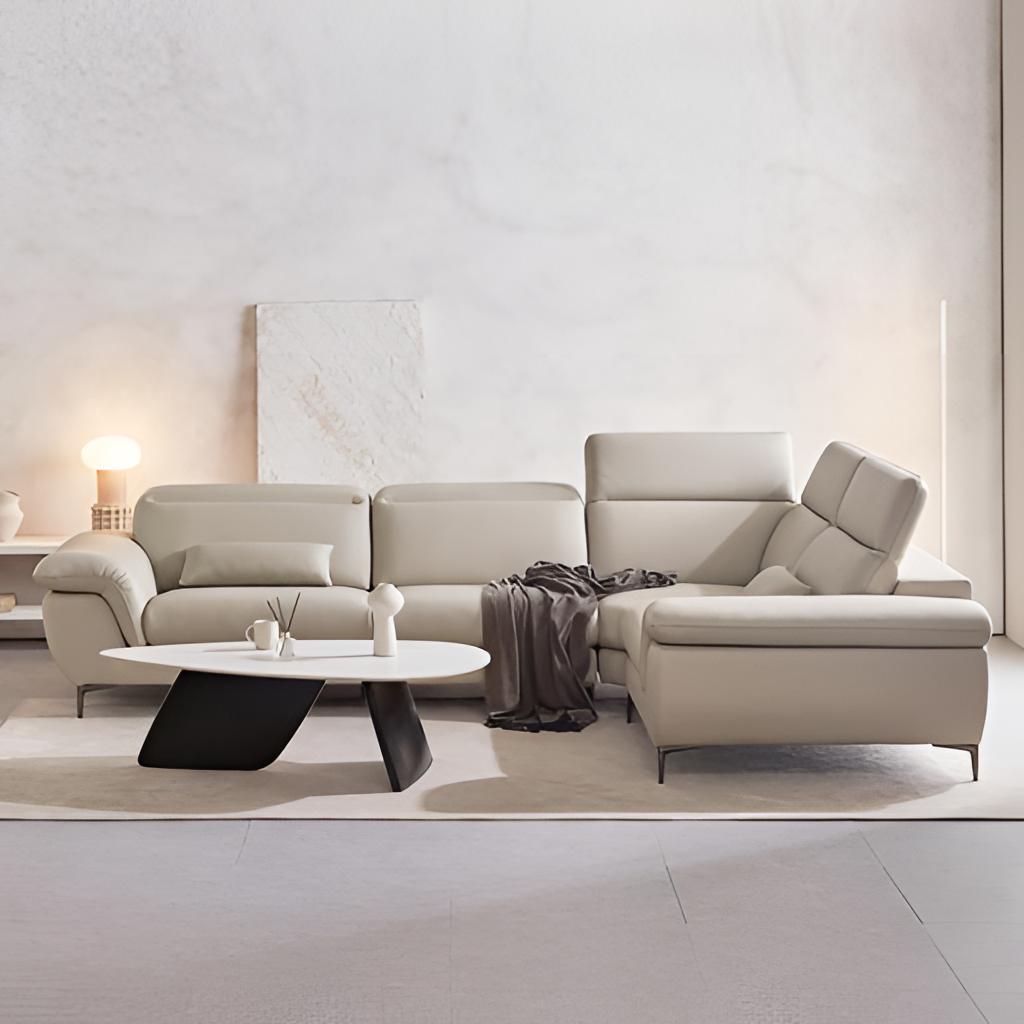
living room, leather sectional sofa, contemporary, light gray tile flooring, with large square pattern, plaster wallpaper, with solid pattern